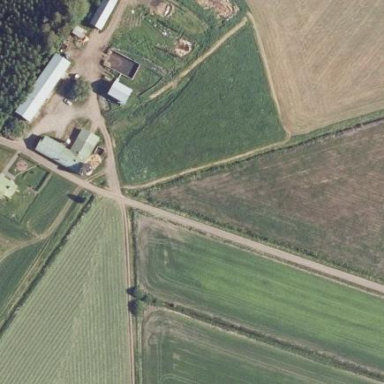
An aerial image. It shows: Farmyard area.